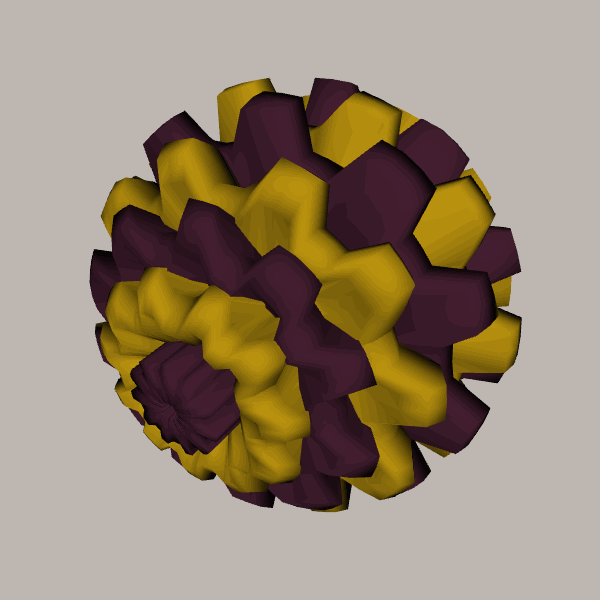
Background: light